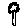
Label: tree